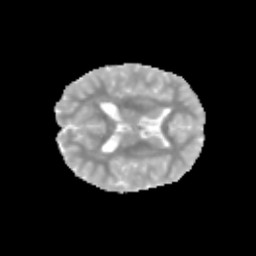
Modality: MD
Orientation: axial
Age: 11
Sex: male
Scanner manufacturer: siemens
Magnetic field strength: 3 T
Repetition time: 3.8 s
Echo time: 0.07 s